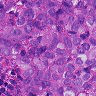
Metastatic tissue present: yes